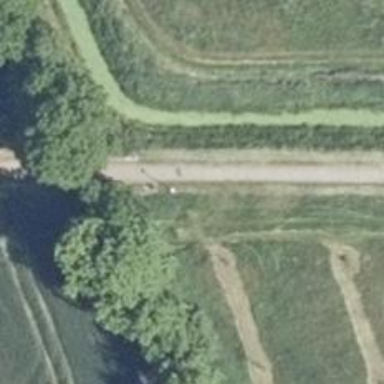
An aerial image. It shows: Track road with ford.